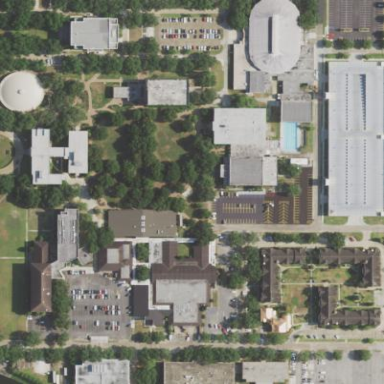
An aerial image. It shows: University.